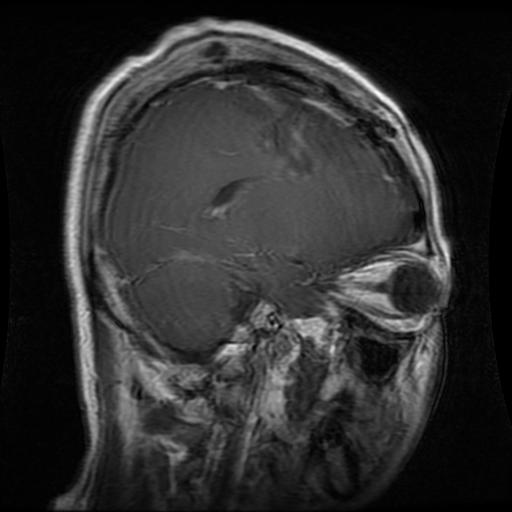
Label: glioma